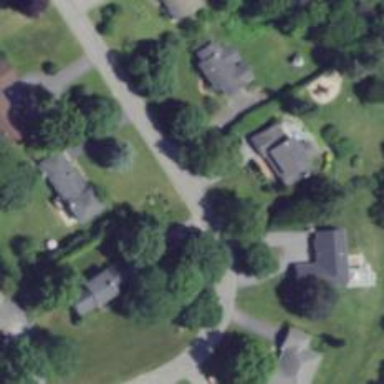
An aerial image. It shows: Driveway.